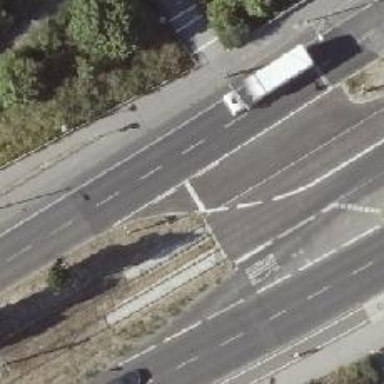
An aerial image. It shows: Road with traffic signals.